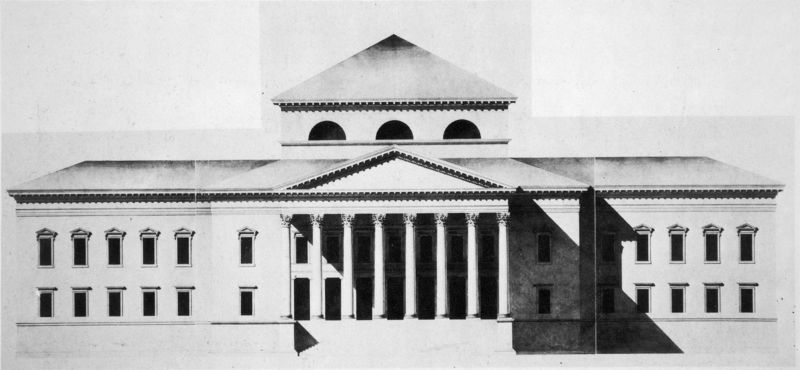
Titel: Nationaltheater in München, Fassadenaufriss
Künstler: Carl von Fischer
Standort: München
Institution: Architektursammlung der Technischen Universität
Schlagwörter: flügel, schatten, weiß, dreieck, fenster, grau, licht, schwarz, skizze, säule, säulen, tür, zeichnung, anlage, dach, gebäude, haus, architektur, sockel, bild, klassizismus, oper, theater, front, renaissance, rund, turm, vorbau, modell, ansicht, bogen, fassade, türen, fischer, dächer, giebel, mauer, rundbogen, treppe, treppen, vorsprung, symmetrie, aufgang, stufe, stufen, tor, halle, bögen, kante, eingang, erker, antike, münchen, palast, schnitt, schwarz-weiss, radierung, entwurf, architrav, arkaden, kapitelle, kapitell, vorderseite, fries, aussenansicht, dreiecksgiebel, portal, fensterreihen, villa, gesims, risalit, residenz, walmdach, portikus, griechisch, rundbögen, griechenland, historismus, aussen, schwaru, etagen, plan, porticus, tempel, konsolen, konsole, museum, wien, basis, korinthisch, vordach, stockwerke, schauspielhaus, geometrie, eierstab, bau, parlament, glyptothek, klassisch, geschoss, gebälk, klenze, säulenhalle, kranzgesims, aufriss, tempelfront, tympanon, architekturzeichnung, carl von fischer, mittelrisalit, profanbau, ädikula, bauplan, mittelbau, attika, seitenflügel, palladio, gesimse, nationaltheater, säulenreihe, thermenfenster, aedicula, aediculamotiv, balluster, baukörper, bogenfenster, dachgiebel, dack, eingangshalle, fensterfront, gleichmässig, glyp, klasik, portukus, posrtikus, temepl, tempelchen, ädikula motiv, öffentliches gebäude, fensterverdachung, scharf, corinthica, zahnreihe, großes haus, friedrich gärtner, korithica